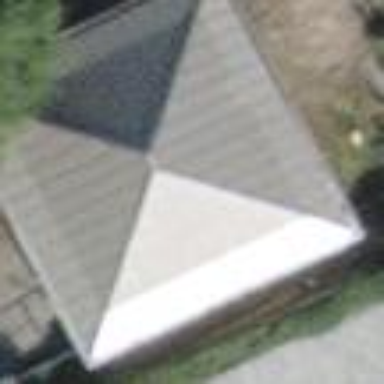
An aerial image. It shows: Garage.